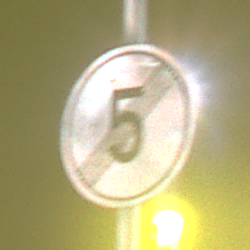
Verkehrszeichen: EndeGeschwindigkeit5
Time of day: Night
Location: Outdoor (Urban)
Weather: PartlyCloudy
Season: NotSpecified
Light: Artificial